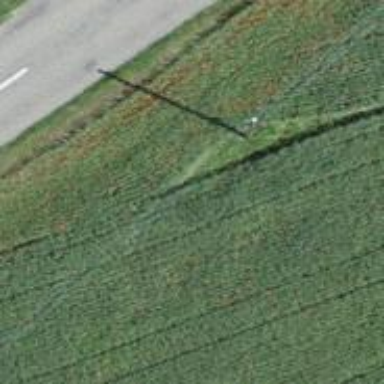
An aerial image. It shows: Power pole.